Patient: sex F, age 38
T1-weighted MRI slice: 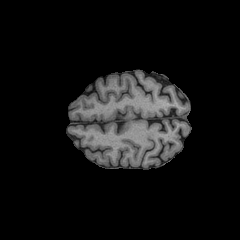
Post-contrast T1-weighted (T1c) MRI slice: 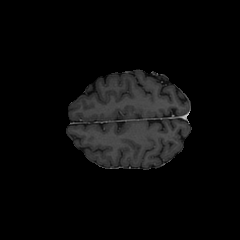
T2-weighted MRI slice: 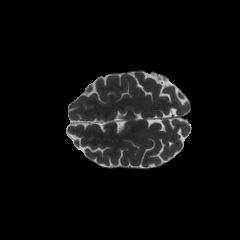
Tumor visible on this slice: no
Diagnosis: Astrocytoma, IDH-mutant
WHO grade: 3